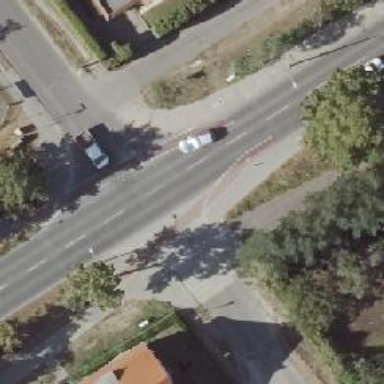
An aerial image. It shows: Concrete sidewalk with adjacent asphalt cycleway.